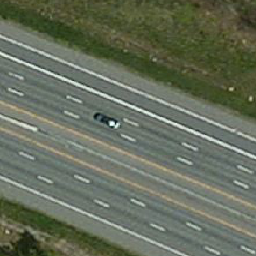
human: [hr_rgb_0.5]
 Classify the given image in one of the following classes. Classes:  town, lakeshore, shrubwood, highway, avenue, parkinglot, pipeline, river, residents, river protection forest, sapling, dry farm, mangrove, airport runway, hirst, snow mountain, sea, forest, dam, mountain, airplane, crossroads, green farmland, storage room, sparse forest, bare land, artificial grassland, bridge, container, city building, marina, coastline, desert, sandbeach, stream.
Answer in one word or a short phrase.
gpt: highway